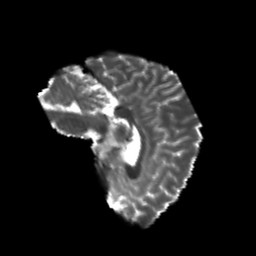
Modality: T2w
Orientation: sagittal
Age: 22
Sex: male
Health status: healthy
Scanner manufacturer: philips
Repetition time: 7.395 s
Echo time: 0.08599 s